【题型】填空题　【知识点】解析几何　【难度】medium
如图，在平面直角坐标系中，已知矩形$ABCD$的长为2，宽为1，边$AB$，} \\
\noindent
$AD$分别在$x$轴、$y$轴的非负半轴上，点$A$与坐标原点重合，将矩形折叠，使点$A$落在线段$DC$上一点$G$处， \\
\noindent
设折痕所在直线的斜率为$k$，若$-\dfrac{1}{8}\leq k\leq 0$，则折痕$EF$长的取值范围为\underline{\quad\quad\quad}。 \\

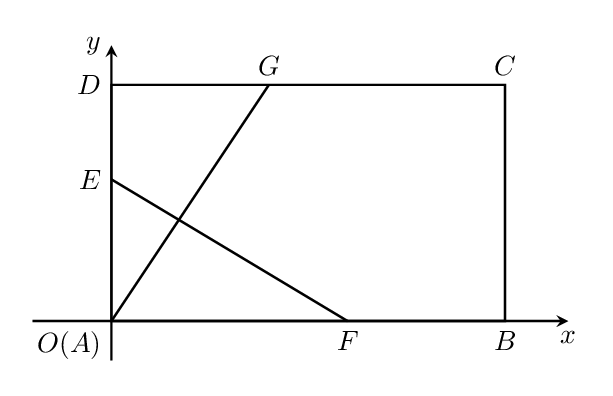
【解答】
\textbf{【答案】$\left[2,\dfrac{\sqrt{65}}{4}\right]$} \\
\noindent
\textbf{【分析】当$k=0$时，由图形直接求出直线方程得到折痕长度，当$k\neq 0$时，由点关于直线的对称点得到斜率} \\
\noindent
\textbf{关系，再由点斜式得到直线$EF$方程，最后结合两点间距离公式和二次函数求出结果；} \\

\noindent
\textbf{【详解】当$k=0$时，此时点$A$和点$D$重合，折痕$EF$所在的直线的方程$y=\dfrac{1}{2}$，折痕$EF$的长为$2$。} \\
\noindent
当$k\neq 0$时，将矩形折叠后点$A$落在线段$DC$上的点为$G(a,1)(0<a\leq 2)$， \\
\noindent
所以$A$与$G$关于折痕$EF$所在的直线对称，由$k_{OG}\cdot k=-1$，即$\dfrac{1}{a}\cdot k=-1$，解得$a=-k$，\\
\noindent
故$G(-k,1)(-2\leq k<0)$，从而折痕$EF$所在的直线与$OG$的交点坐标为$M\left(-\dfrac{k}{2},\dfrac{1}{2}\right)$， \\
\noindent
故折痕$EF$所在的直线方程为$y-\dfrac{1}{2}=k\left(x+\dfrac{k}{2}\right)$，即$y=kx+\dfrac{k^2}{2}+\dfrac{1}{2}(-2\leq k<0)$，\\
\noindent
因为直线$BD$的斜率为$-\dfrac{1}{2}$，所以当$-\dfrac{1}{8}\leq k<0$时，折痕端点$E$在线段$OD$上，$F$在线段$BC$上， \\
\noindent
如图．当$-\dfrac{1}{8}\leq k<0$时，折痕所在的直线交$BC$于点$F\left(2,2k+\dfrac{k^2}{2}+\dfrac{1}{2}\right)$，交$y$轴于点$E\left(0,\dfrac{k^2+1}{2}\right)$，\\
\noindent
所以$|EF|^2=2^2+\left[\dfrac{k^2+1}{2}-\left(2k+\dfrac{k^2+1}{2}\right)\right]^2=4+4k^2$， \\
\noindent
又因为$-\dfrac{1}{8}\leq k<0$，所以$4+4k^2\in\left(4,\dfrac{65}{16}\right]$，所以$|EF|\in\left(2,\dfrac{\sqrt{65}}{4}\right]$．\\
\noindent
综上所述，折痕$EF$长的取值范围为$\left[2,\dfrac{\sqrt{65}}{4}\right]$． \\
\noindent
故答案为：$\left[2,\dfrac{\sqrt{65}}{4}\right]$．\\

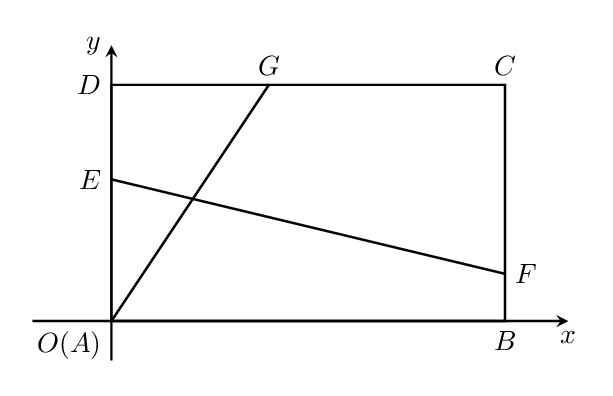